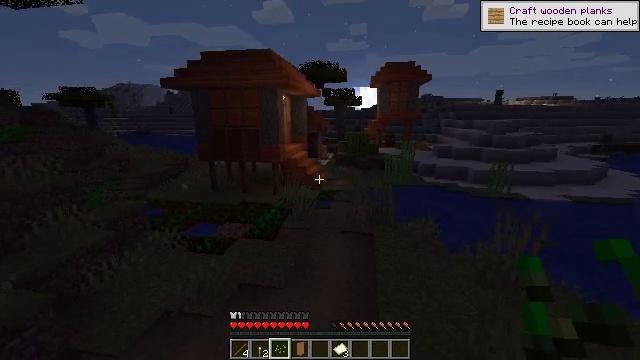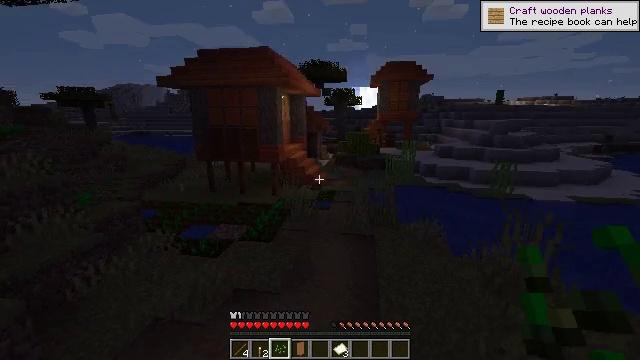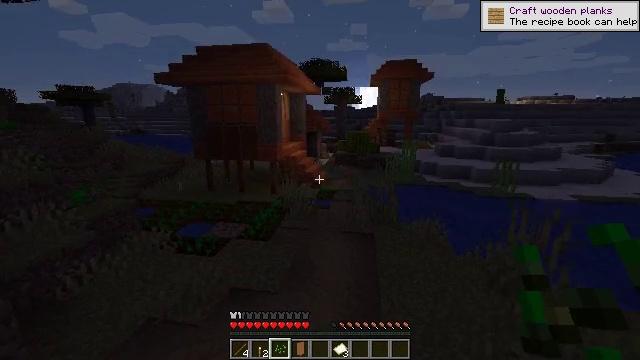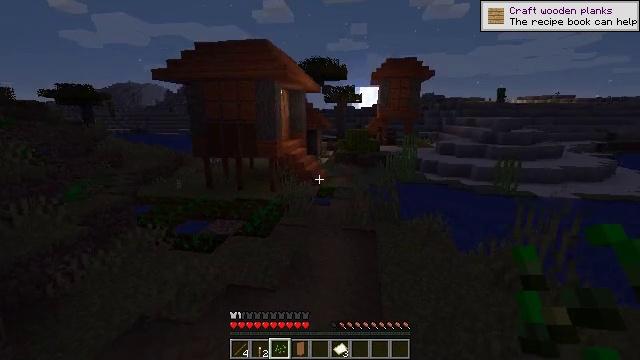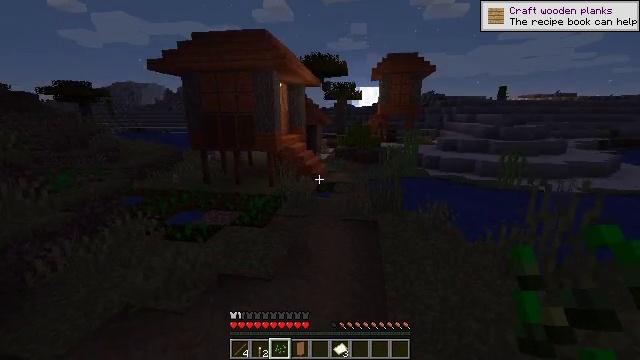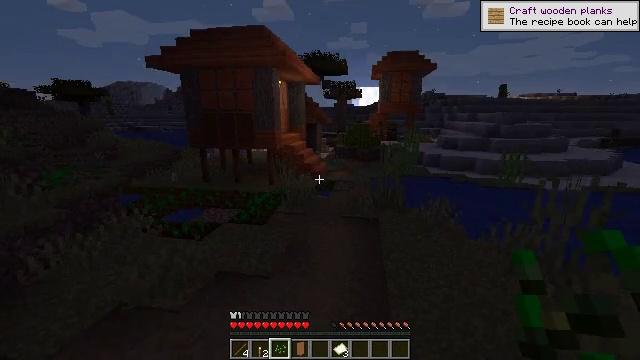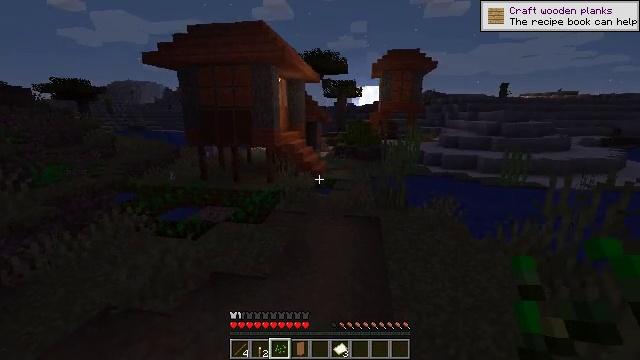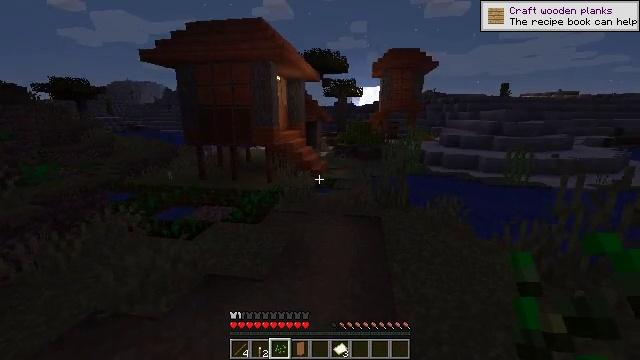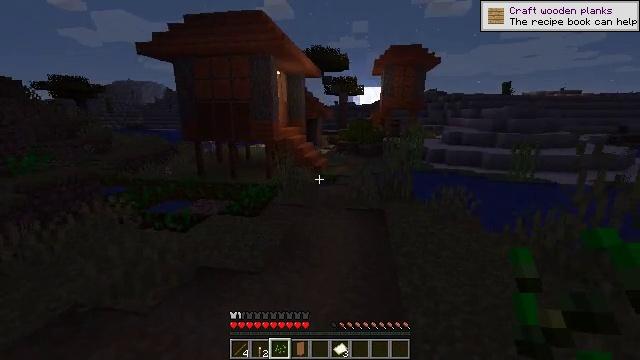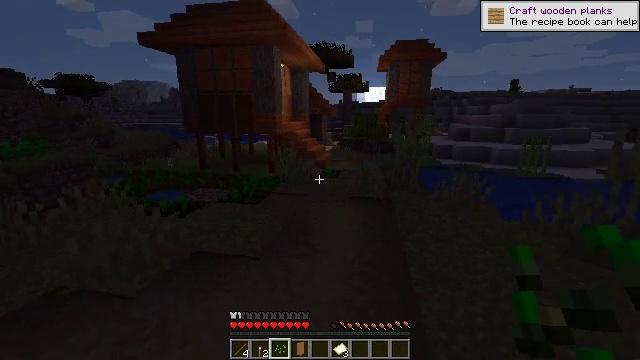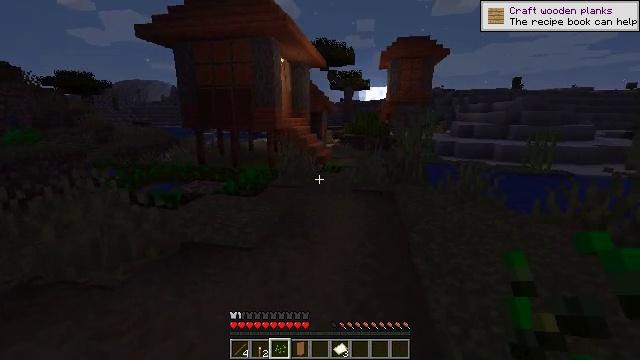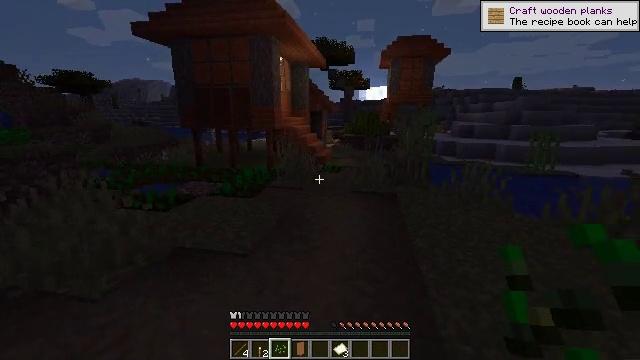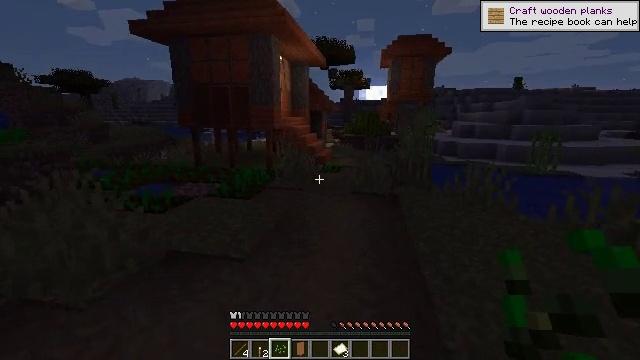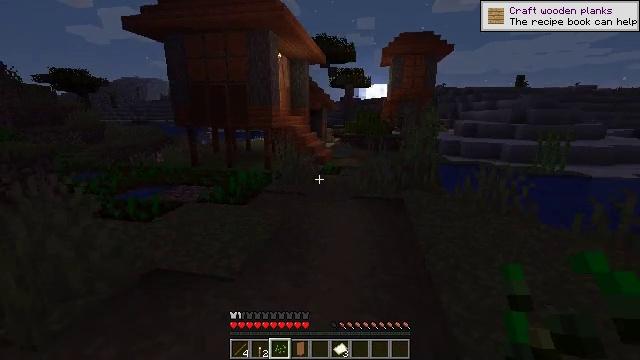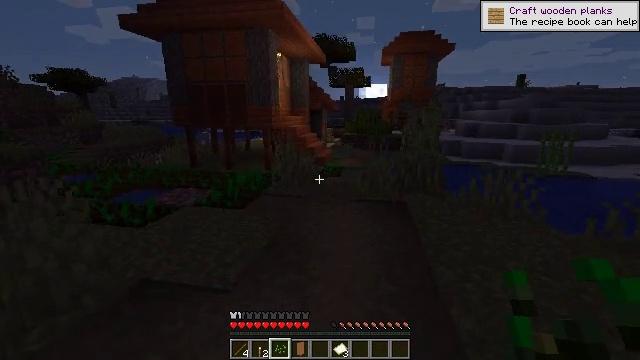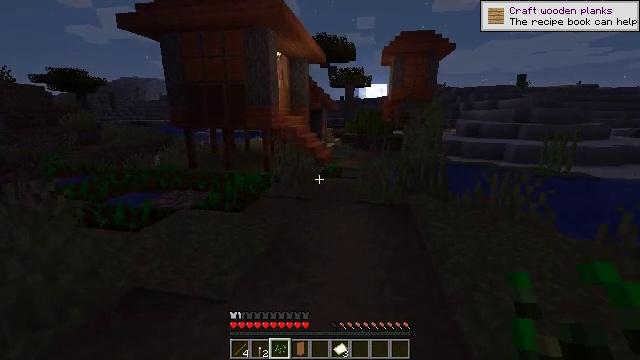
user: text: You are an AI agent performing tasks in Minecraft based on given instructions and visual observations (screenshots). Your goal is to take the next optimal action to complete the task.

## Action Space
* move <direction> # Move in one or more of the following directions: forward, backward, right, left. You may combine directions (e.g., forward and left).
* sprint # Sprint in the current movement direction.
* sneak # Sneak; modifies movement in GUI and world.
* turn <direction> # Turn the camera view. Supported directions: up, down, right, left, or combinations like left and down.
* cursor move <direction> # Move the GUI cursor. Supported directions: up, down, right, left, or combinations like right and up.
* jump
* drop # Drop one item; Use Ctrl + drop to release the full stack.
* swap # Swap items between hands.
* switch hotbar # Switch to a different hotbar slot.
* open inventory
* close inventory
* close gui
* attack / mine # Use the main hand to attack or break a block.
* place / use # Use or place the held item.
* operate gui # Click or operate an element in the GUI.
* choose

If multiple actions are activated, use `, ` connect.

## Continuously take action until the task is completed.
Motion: motion action
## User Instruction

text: Mine the acacia wood.
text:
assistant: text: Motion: move forward
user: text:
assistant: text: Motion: move forward
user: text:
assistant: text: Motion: move forward
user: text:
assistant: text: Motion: move forward
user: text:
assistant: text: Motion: move forward
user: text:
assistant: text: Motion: move forward
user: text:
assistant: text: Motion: move forward
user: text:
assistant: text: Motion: move forward
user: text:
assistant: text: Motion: move forward
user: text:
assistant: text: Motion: move forward
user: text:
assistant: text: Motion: move forward
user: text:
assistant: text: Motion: move forward
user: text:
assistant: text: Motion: move forward
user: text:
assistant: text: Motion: move forward
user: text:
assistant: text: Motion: move forward
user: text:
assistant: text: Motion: move forward
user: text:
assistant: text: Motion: move forward
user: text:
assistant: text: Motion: move forward
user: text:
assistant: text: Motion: move forward
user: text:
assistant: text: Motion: move forward
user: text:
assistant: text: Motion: move forward
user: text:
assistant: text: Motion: move forward
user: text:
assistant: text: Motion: move forward
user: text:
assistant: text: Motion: move forward
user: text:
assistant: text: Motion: move forward
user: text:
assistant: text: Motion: move forward
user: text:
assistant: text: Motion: move forward
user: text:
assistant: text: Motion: move forward
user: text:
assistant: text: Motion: move forward
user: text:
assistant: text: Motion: move forward